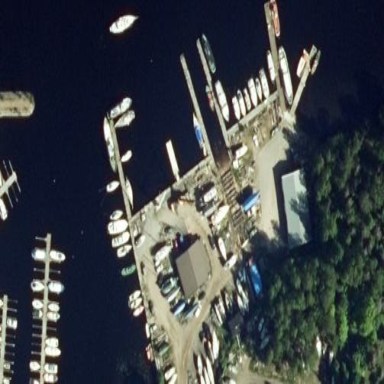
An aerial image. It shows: Boatyard located near waterway.